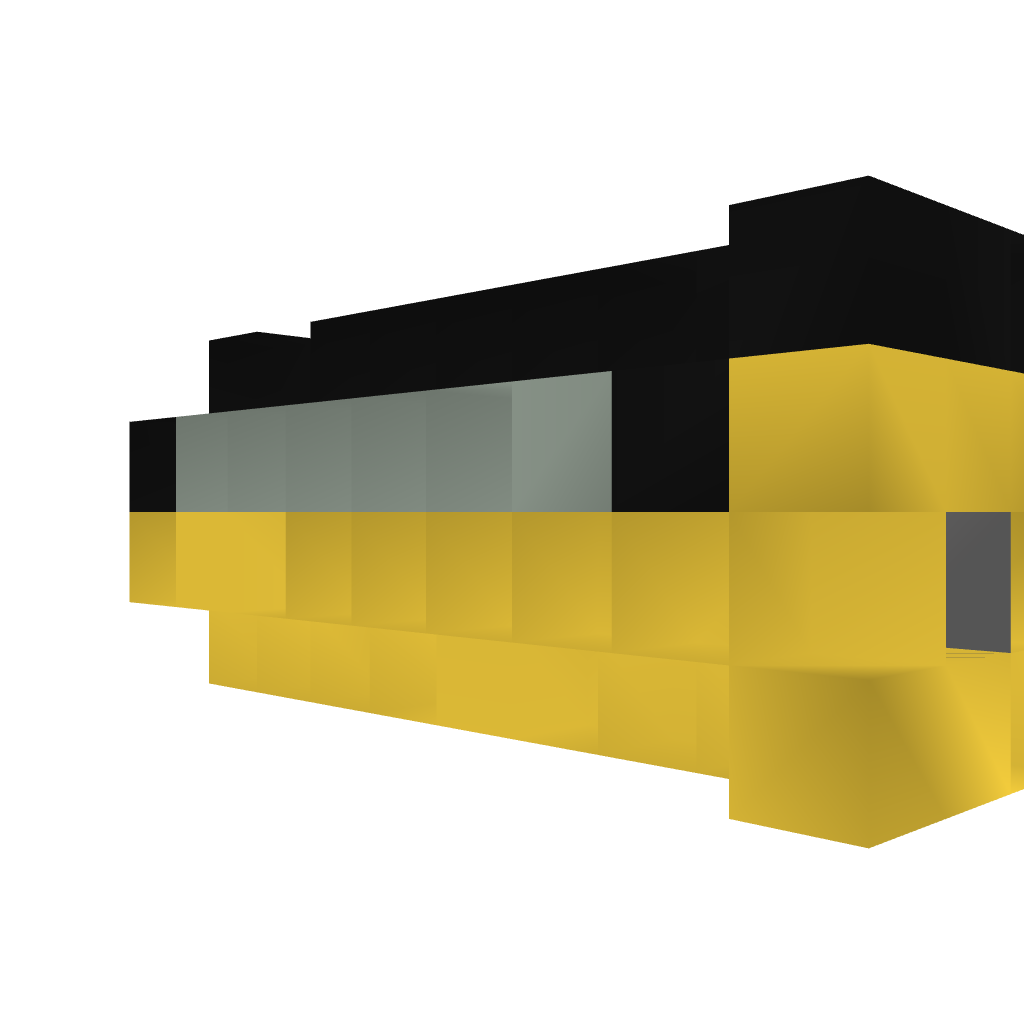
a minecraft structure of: Far range cannon